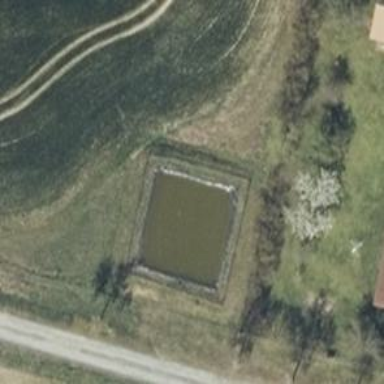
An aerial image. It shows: Water tank serving as water storage reservoir.